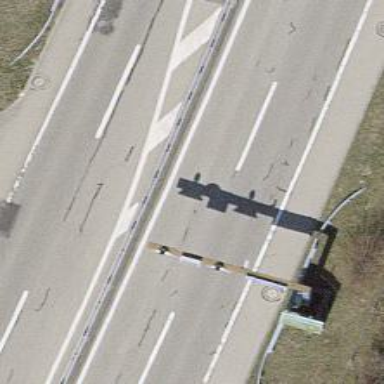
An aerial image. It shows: Road with traffic signals.